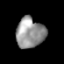
Tissue: prostate
Cell type: T cells
Senescence score: 0.6958
Nuclear area (px): 842
Mean DAPI intensity: 148.593